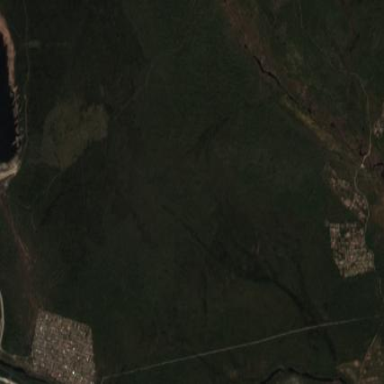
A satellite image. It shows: Forest area.